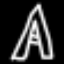
Label: The Eiffel Tower